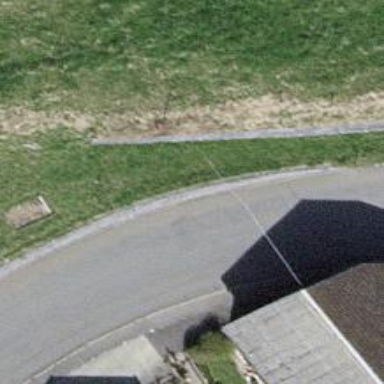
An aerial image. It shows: Retaining wall.